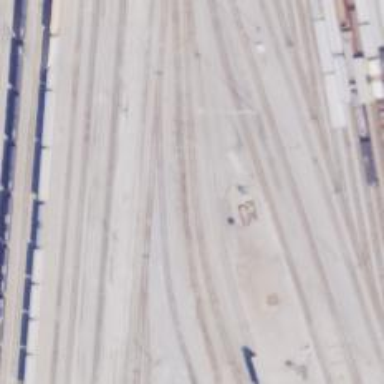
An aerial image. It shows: Railway yard used for servicing trains.